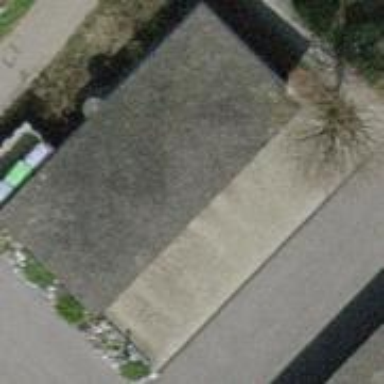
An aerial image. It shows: Group of garages.